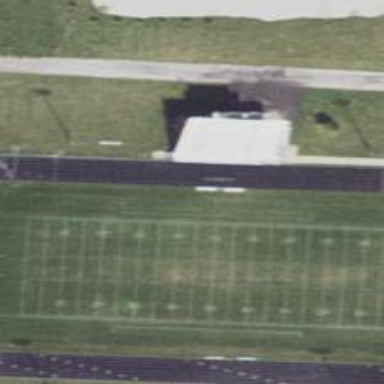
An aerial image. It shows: American football pitch for leisure and sport activities.